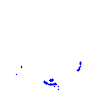
Particle: kaon